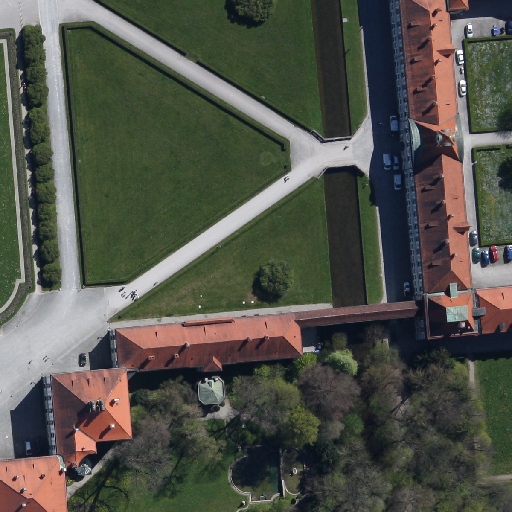
Referring expression: light-duty vehicle driving on the road